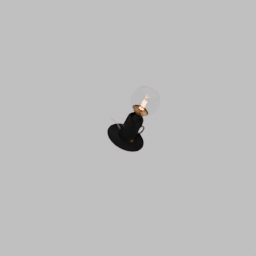
Label: lighting